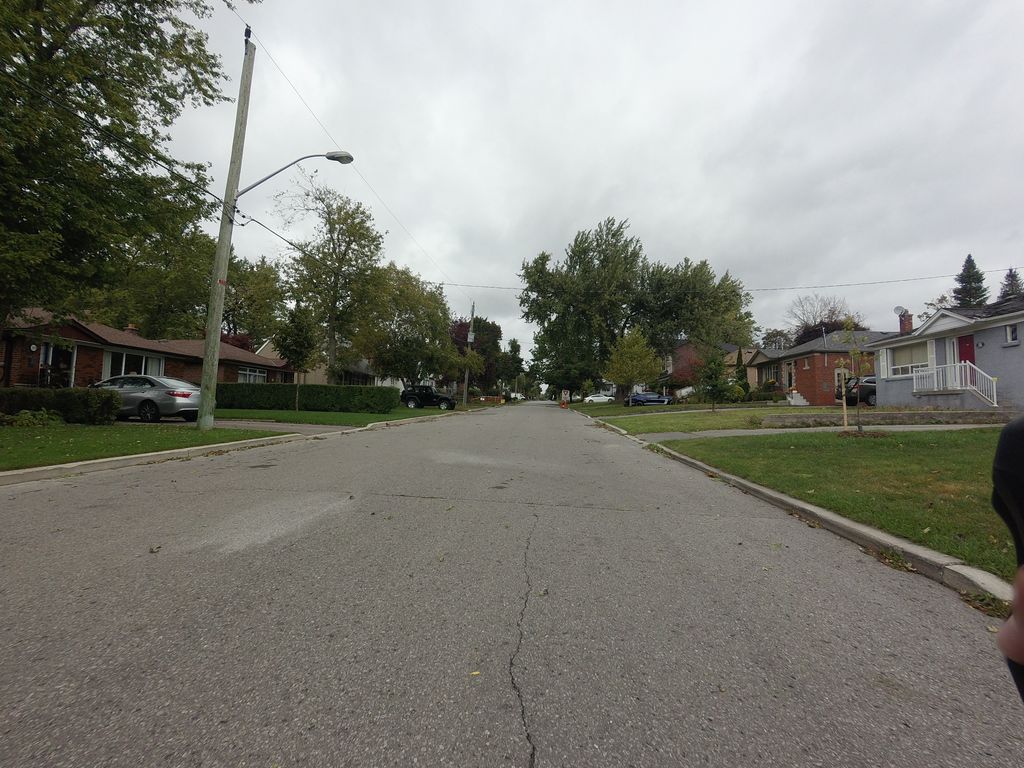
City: toronto